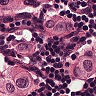
Metastatic tissue present: yes